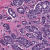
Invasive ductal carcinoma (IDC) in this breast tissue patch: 1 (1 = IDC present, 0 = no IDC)